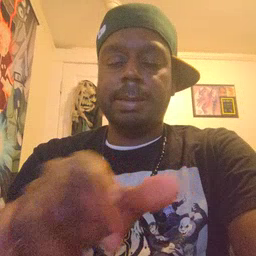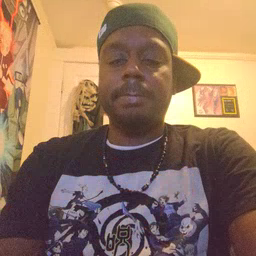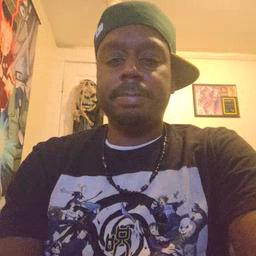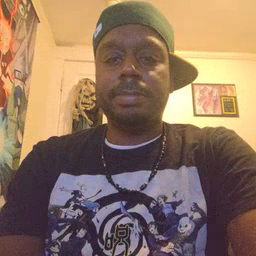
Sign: stay